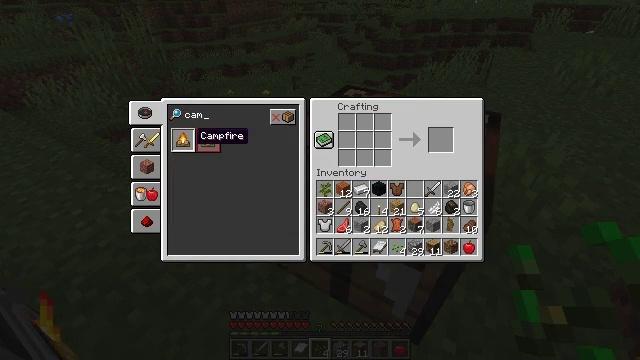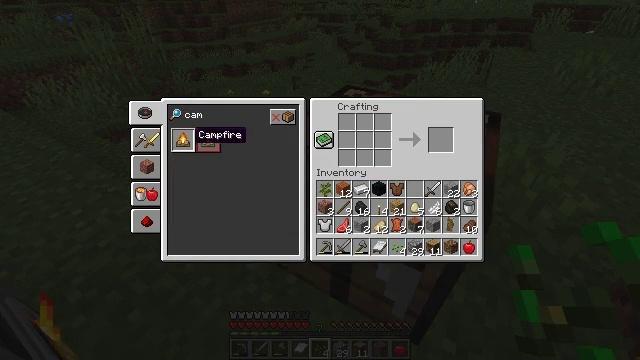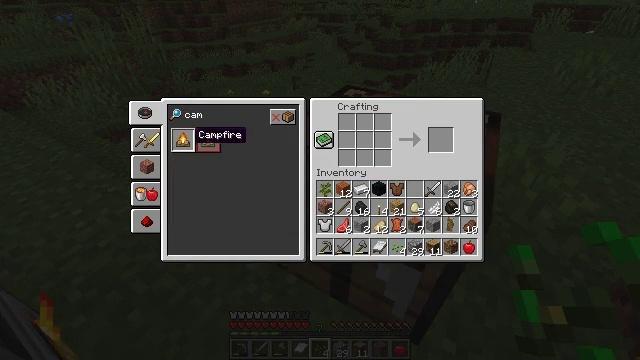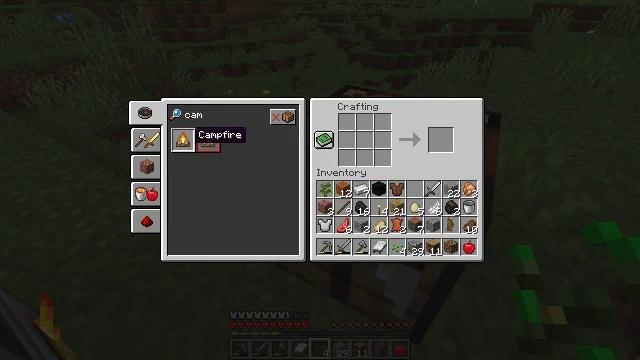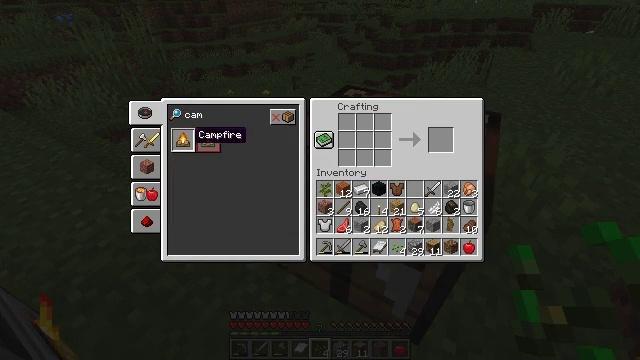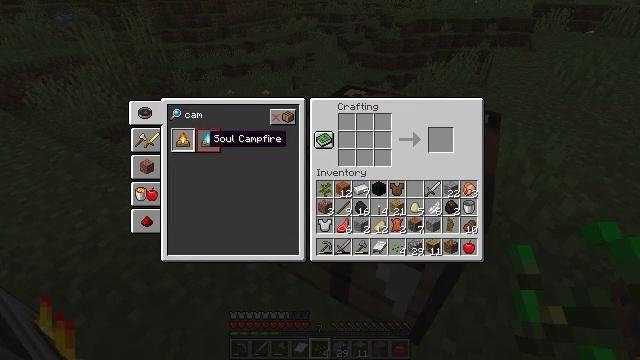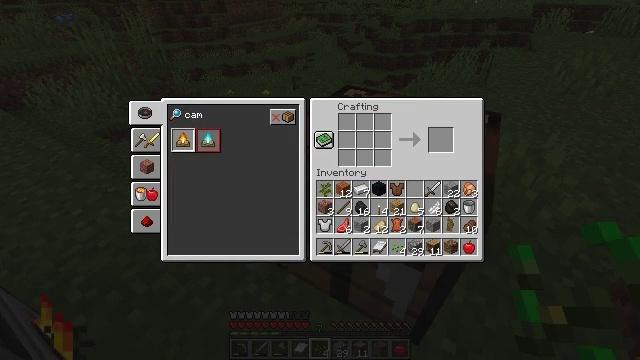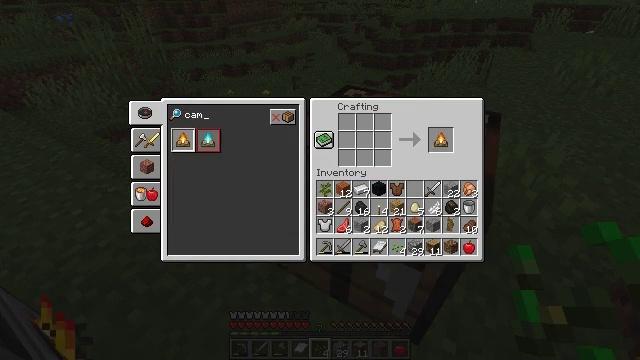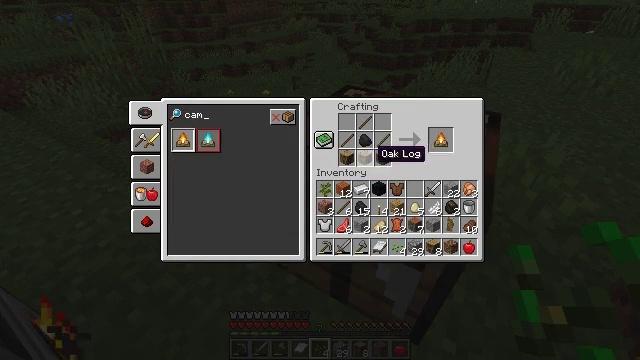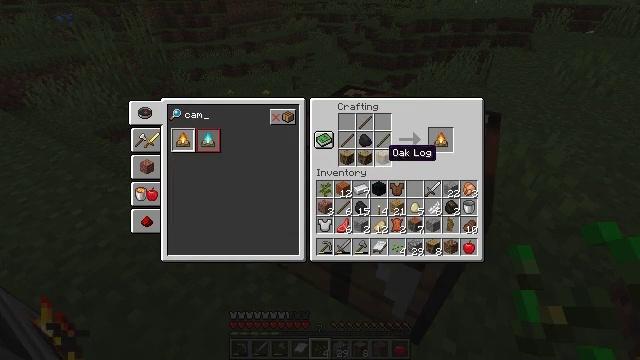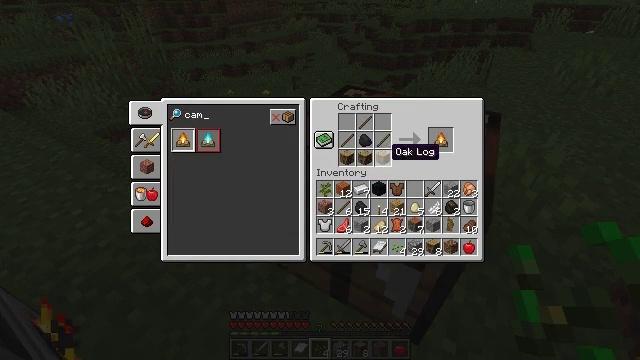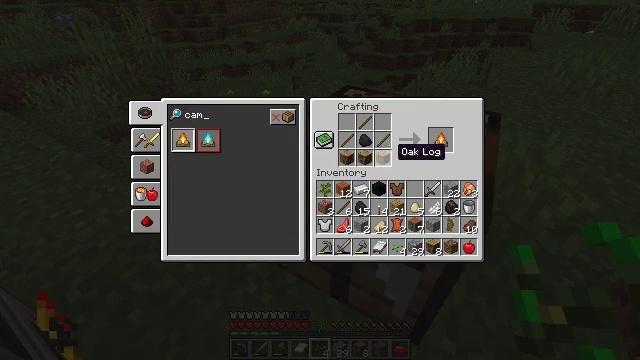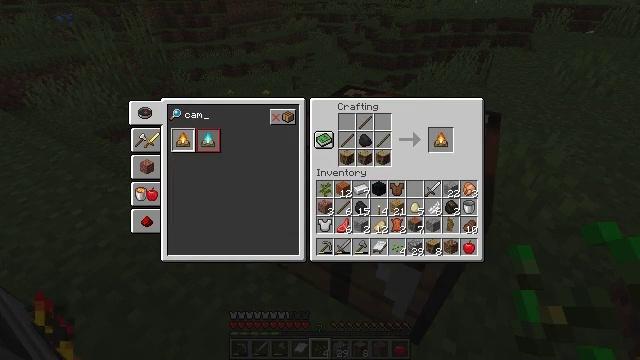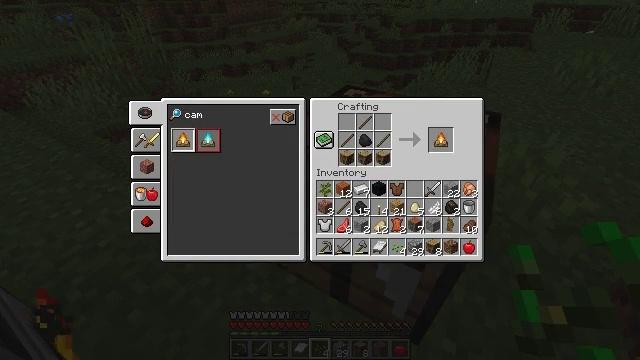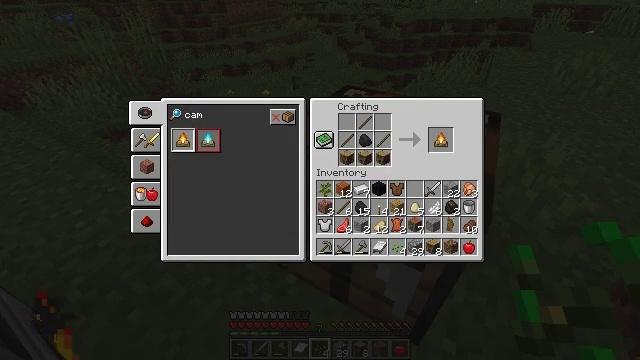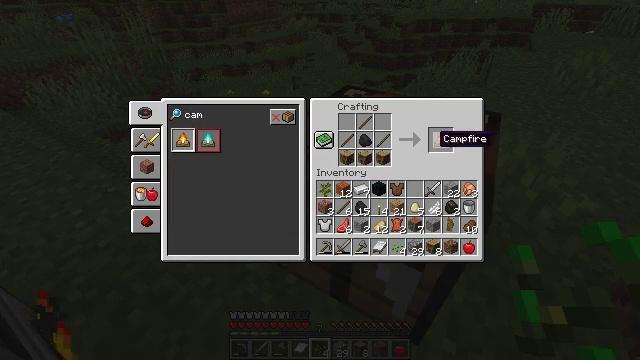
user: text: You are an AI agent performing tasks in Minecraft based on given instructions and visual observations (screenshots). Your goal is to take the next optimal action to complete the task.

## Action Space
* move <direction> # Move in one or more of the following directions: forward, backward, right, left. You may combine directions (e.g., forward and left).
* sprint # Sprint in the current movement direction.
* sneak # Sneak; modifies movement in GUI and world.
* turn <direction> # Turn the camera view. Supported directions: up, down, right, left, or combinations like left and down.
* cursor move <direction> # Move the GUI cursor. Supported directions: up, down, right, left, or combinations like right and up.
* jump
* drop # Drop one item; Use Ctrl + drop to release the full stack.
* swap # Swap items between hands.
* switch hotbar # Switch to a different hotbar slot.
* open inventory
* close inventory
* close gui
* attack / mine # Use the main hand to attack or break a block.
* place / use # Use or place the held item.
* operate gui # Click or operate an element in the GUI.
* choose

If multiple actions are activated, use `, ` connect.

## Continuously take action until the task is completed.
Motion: motion action
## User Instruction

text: Prepare to craft a campfire with the required materials.
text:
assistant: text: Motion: no_op
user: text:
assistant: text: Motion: operate gui
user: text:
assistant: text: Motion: operate gui
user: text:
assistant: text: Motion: no_op
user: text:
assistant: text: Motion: cursor move right
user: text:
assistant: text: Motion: cursor move right and down
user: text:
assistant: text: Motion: cursor move right
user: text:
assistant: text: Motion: cursor move right
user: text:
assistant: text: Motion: cursor move right
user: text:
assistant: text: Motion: no_op
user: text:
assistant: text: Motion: no_op
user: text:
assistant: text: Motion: cursor move right
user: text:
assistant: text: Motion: cursor move right
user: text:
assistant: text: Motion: cursor move right
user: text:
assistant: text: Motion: no_op
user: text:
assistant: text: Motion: no_op
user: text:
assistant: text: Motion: no_op
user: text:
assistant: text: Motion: operate gui
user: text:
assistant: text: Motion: operate gui
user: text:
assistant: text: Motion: operate gui
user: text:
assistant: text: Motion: no_op
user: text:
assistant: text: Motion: no_op
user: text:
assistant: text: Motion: no_op